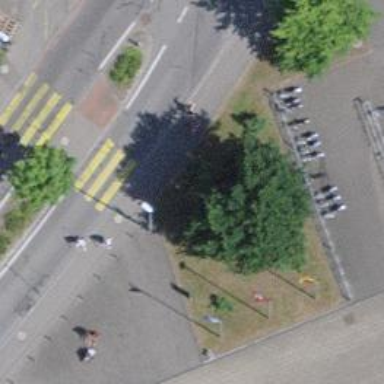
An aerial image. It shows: Sidewalk.